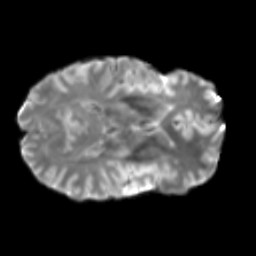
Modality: T2w
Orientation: axial
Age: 46
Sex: male
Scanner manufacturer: siemens
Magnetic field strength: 3 T
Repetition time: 5 s
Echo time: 0.092 s